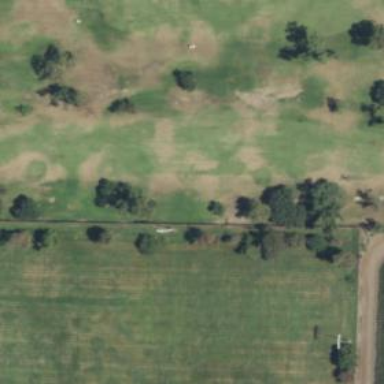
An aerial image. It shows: Golf hole.